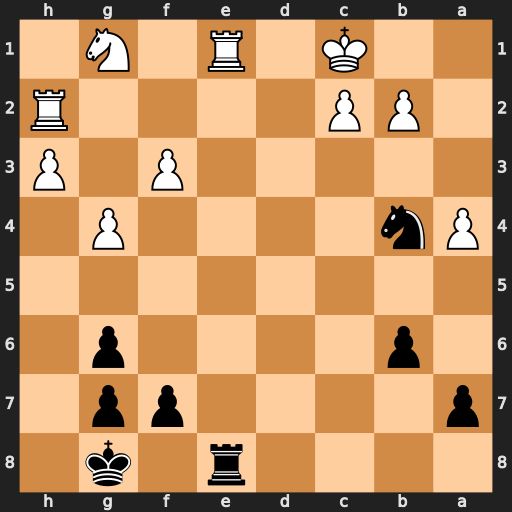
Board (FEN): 4r1k1/p4pp1/1p4p1/8/Pn4P1/5P1P/1PP4R/2K1R1N1
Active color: b
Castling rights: -
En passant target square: -
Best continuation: Rxe1+ Kd2 Rxg1